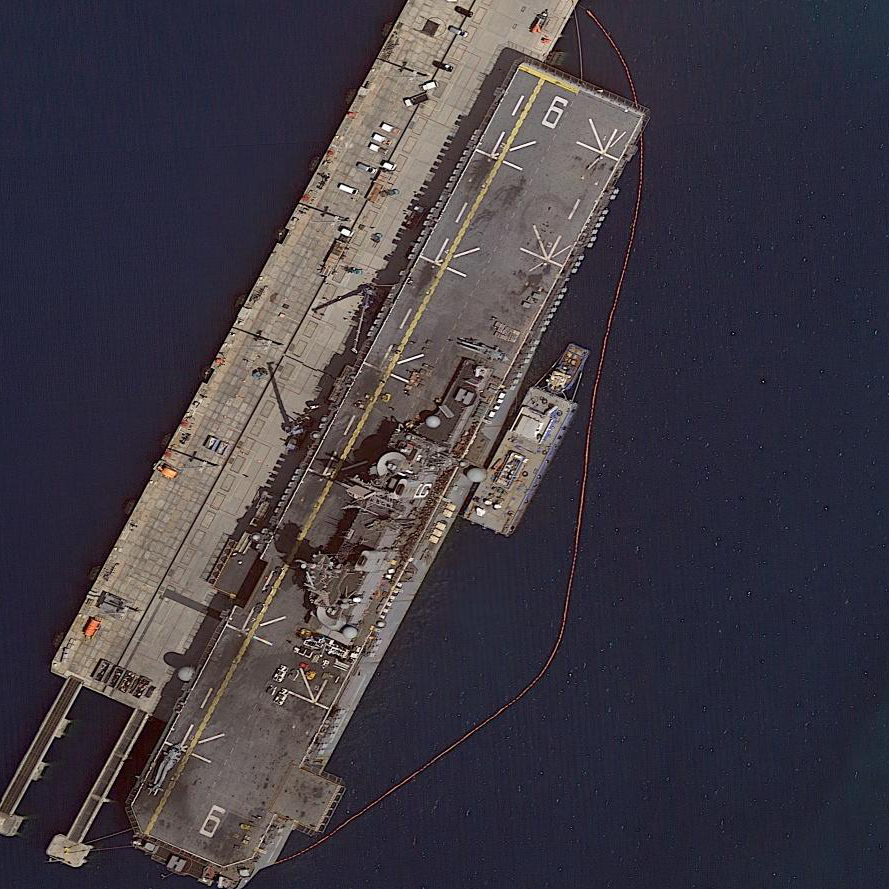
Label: assault